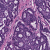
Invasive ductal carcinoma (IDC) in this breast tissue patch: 1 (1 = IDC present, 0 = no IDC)